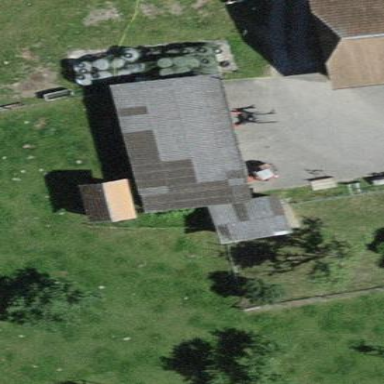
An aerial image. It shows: Shed.